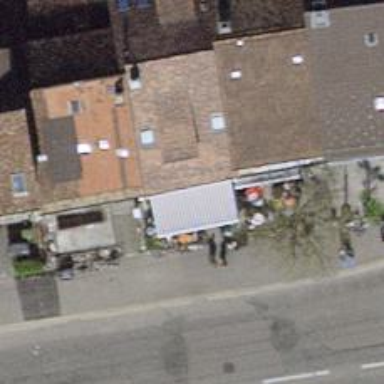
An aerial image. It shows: Fast food establishment.